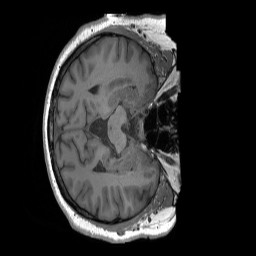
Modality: T1w
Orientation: axial
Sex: male
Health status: ill
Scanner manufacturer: siemens
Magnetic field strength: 3 T
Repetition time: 1.66 s
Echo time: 0.00254 s